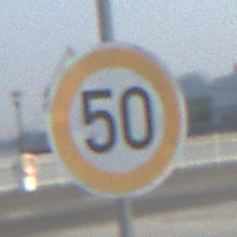
Verkehrszeichen: Geschwindigkeit50
Umgebung: Outdoor, Urban
Tageszeit: SunriseSunset
Wetter: Clear
Licht: Natural
Jahreszeit: NotSpecified
Kontrast: MediumContrast